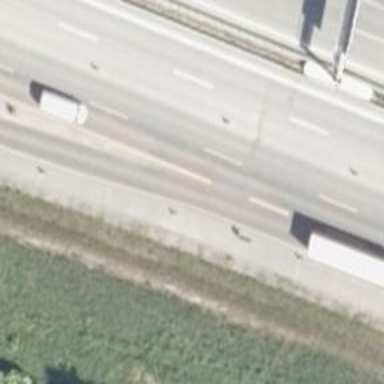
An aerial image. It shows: Asphalt motorway link.